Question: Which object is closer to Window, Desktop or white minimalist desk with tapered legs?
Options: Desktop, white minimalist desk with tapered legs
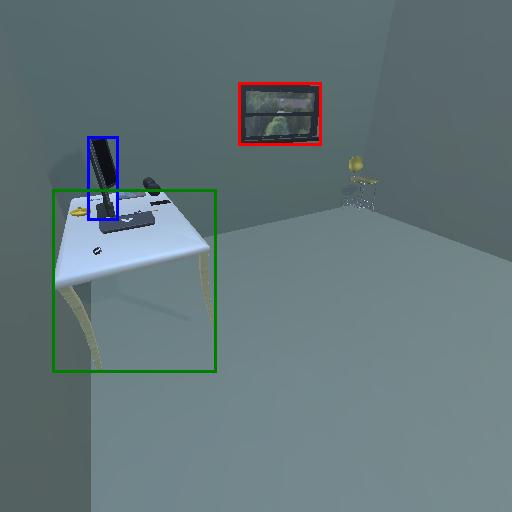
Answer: Desktop